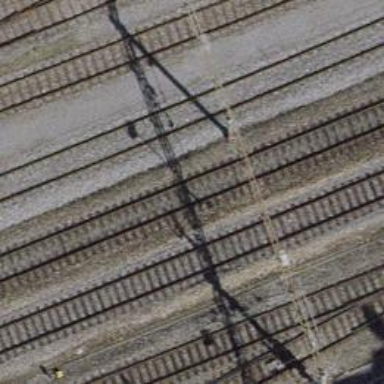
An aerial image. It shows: Catenary mast for power lines.